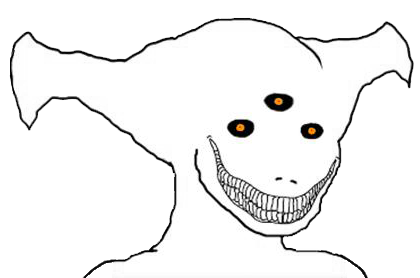
Label: 5_Alien